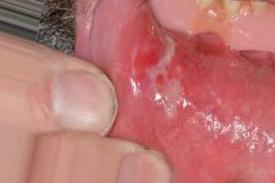
Condition: Mouth Ulcer